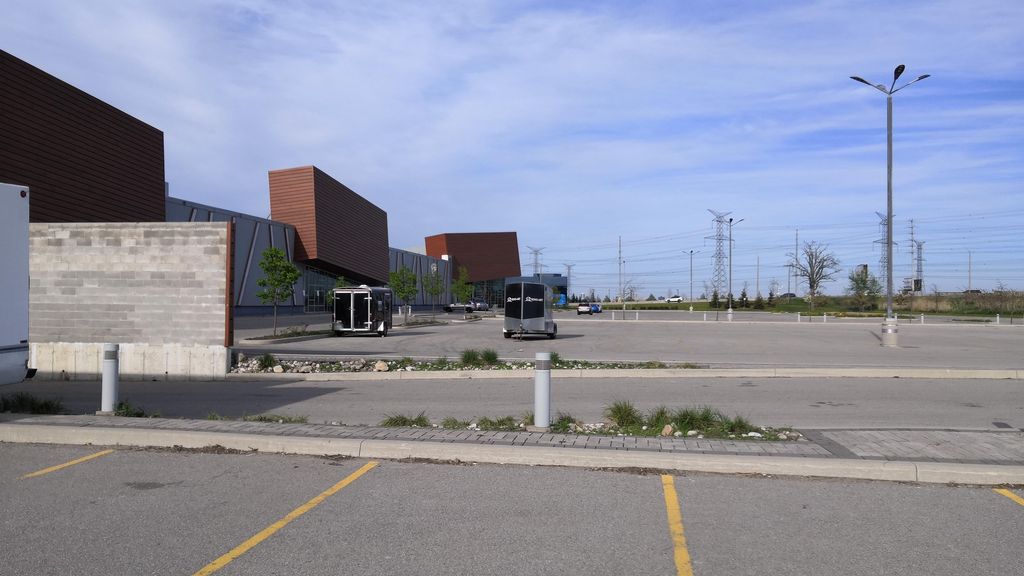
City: toronto